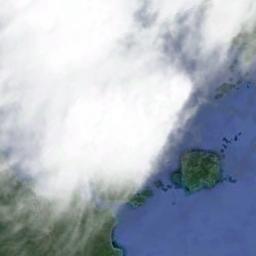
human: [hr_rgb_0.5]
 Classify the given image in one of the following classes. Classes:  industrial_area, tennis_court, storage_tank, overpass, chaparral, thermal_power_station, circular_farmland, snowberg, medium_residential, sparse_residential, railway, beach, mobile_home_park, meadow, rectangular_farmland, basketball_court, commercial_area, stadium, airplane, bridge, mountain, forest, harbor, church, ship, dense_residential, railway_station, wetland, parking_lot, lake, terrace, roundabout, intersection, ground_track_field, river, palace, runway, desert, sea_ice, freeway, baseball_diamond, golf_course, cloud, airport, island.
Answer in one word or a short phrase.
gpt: cloud